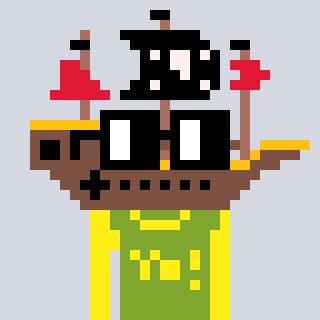
a pixel art character with square black glasses, a pirateship-shaped head and a slimegreen-colored body on a cool background